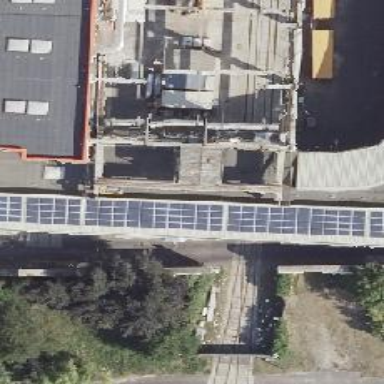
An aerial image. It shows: Railway switch.